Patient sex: M
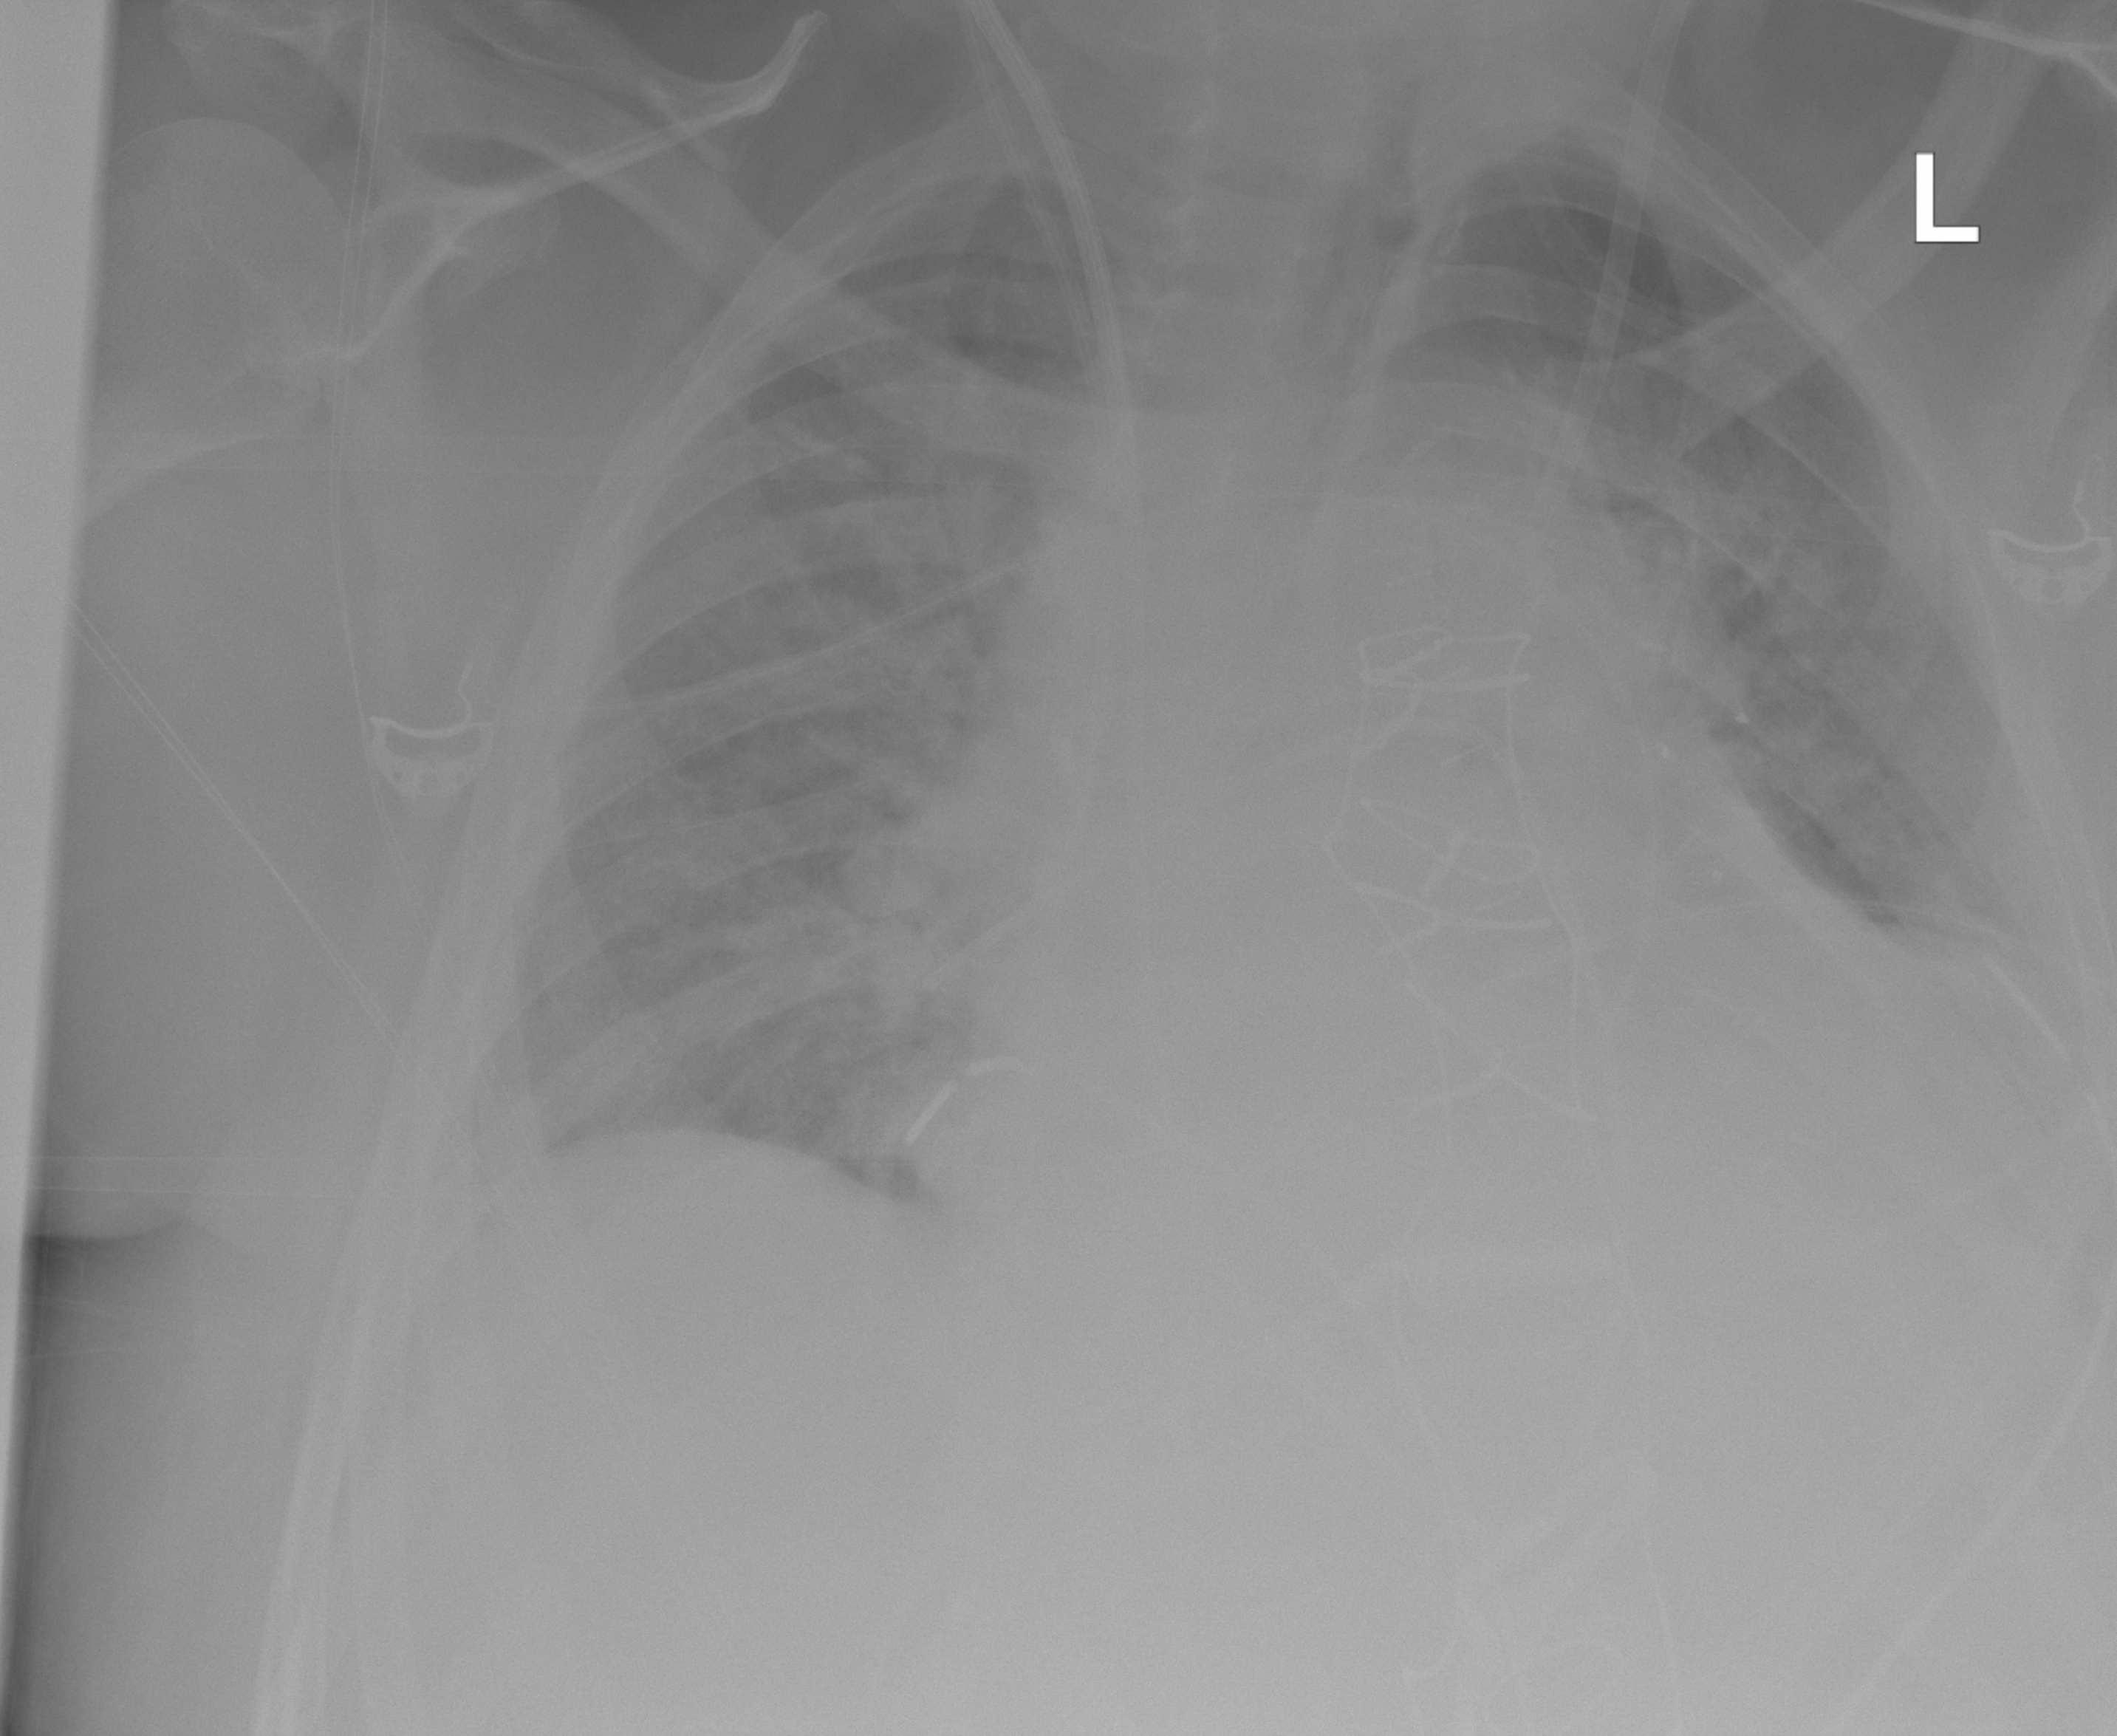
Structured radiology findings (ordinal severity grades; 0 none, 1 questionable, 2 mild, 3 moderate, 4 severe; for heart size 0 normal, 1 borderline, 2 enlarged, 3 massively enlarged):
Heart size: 3
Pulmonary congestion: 2
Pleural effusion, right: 0
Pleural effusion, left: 2
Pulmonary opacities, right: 0
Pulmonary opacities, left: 0
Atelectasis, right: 2
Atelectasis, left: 2